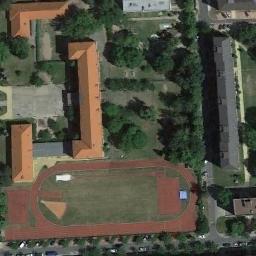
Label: ground_track_field